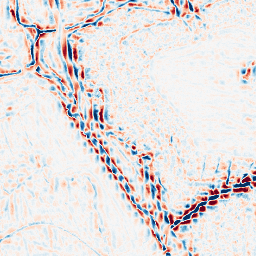
Category: wavelet
Decomposition family: wavelet_dwt
Decomposition parameters: wavelet: sym4
level: 3
Upsampling method: sinc_hamming
Upsampling parameters: scale: 2
kernel_size: 8
Upsampling scale: 2